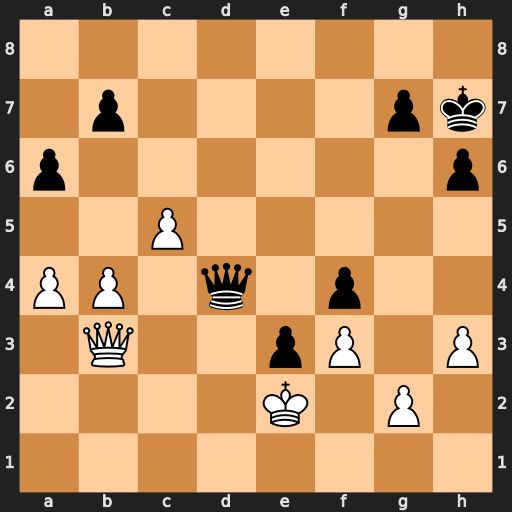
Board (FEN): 8/1p4pk/p6p/2P5/PP1q1p2/1Q2pP1P/4K1P1/8
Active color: w
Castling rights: -
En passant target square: -
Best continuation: Qd3+ Qxd3+ Kxd3 Kg6 b5 axb5 axb5